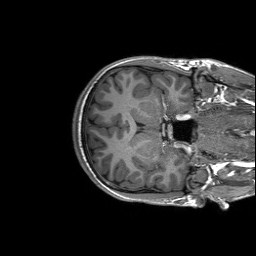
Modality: T1w
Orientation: axial